The image shows the envelope spectrum of a rolling-element bearing's vibration signal, with the characteristic fault frequencies (BPFO outer race, BPFI inner race, BSF ball, FTF cage) marked as reference lines. What is the most likely bearing condition (normal, inner_race, outer_race, ball)?
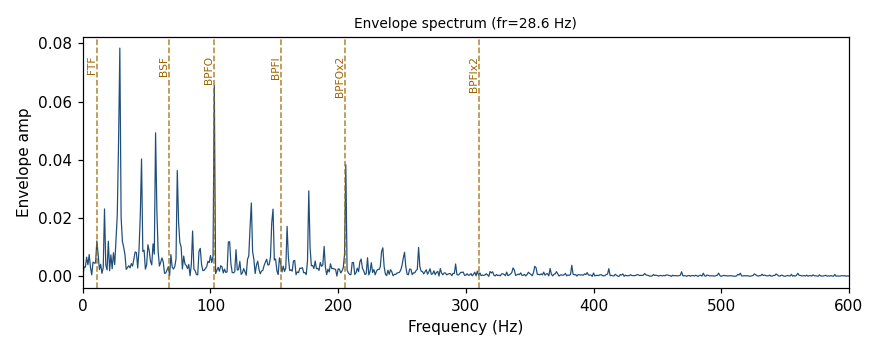
Answer: outer_race